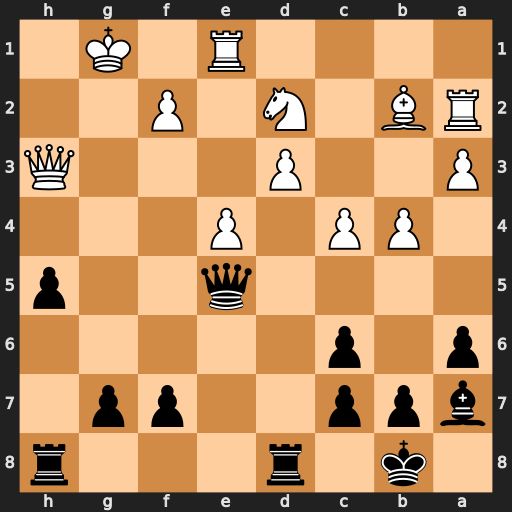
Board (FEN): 1k1r3r/bpp2pp1/p1p5/4q2p/1PP1P3/P2P3Q/RB1N1P2/4R1K1
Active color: b
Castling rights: -
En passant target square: -
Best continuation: Qg5+ Kf1 Qxd2